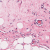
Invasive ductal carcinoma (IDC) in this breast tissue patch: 0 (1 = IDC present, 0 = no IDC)